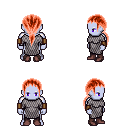
a pixel art fantasy rpg character, male body template, dark elf, purple skin, chain mail, gold greaves, red ponytail hairstyle, leather bracers, maroon shoes, four views (front, back, left, right), 2x2 character sprite sheet, small pixel art, hard edges, no anti-aliasing